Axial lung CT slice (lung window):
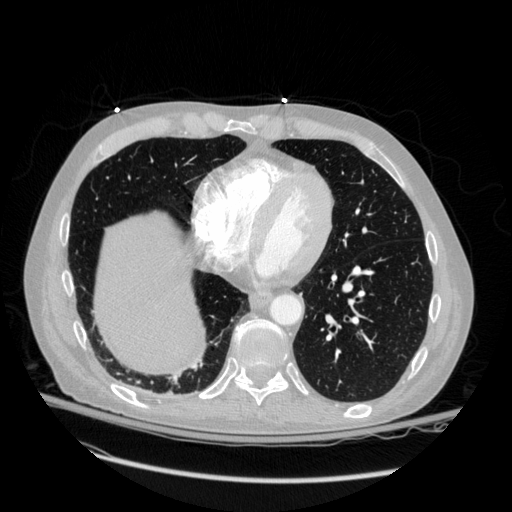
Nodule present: no